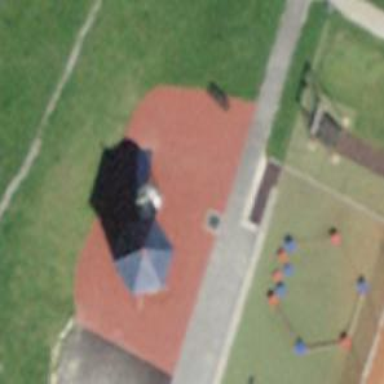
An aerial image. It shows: Playground with slide.